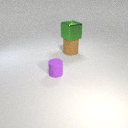
small purple rubber cylinder to the left of large brown rubber cylinder